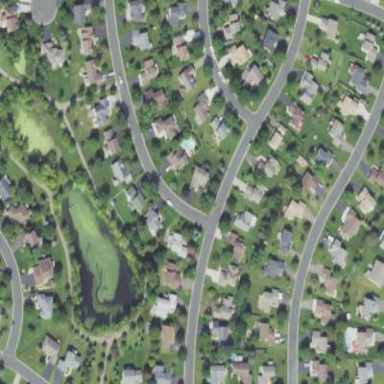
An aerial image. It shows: Single-family residential area.